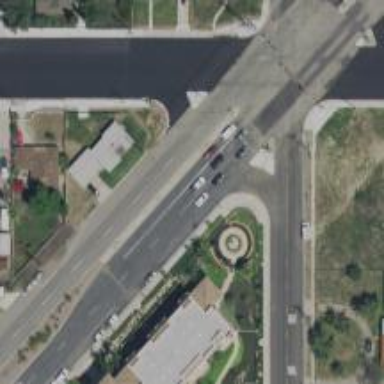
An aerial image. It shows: Marked road crossing.